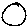
Label: circle